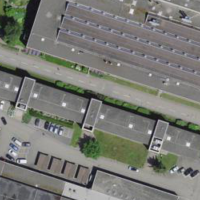
EUNIS habitat code: 54
Species observed at this site:
Sonchus asper